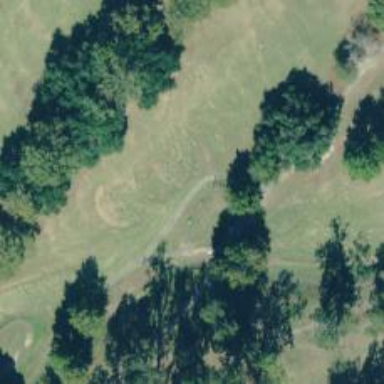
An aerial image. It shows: Service road designated as golf cart path.